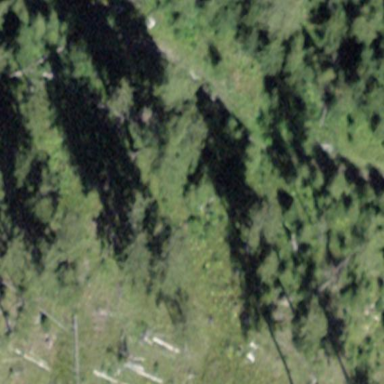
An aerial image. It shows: Forest area.